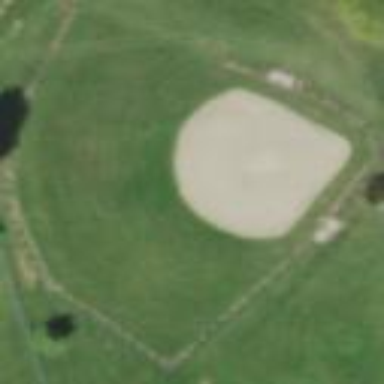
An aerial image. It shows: Baseball pitch for leisure land.